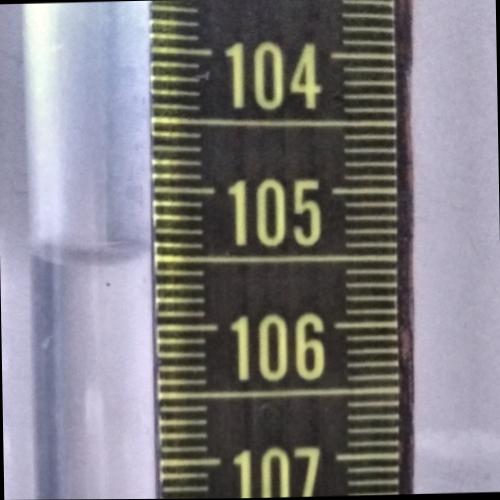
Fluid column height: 105.5 cm